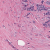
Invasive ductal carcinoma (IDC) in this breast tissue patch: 1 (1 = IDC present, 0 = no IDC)